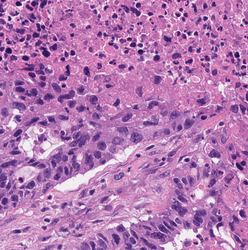
Tumor epithelial tissue: yes
Tumor-associated stroma tissue: yes
Normal tissue: no